Question: I have a messy xml data source(which is not in my control and will not be in my control anyway).

As you can see that there is ONLY ONE node which contains many lines of data.
For each line of data, there are many different fields without headers or start/close tags, so it makes parsing these lines of data into small chunks very different.
I am in Sencha Touch and using JavaScript.
The further-est step I can think is to first get the big chunk data out of the tag and then I have no idea how to do the next.
Any advice is welcome.
Thank you.
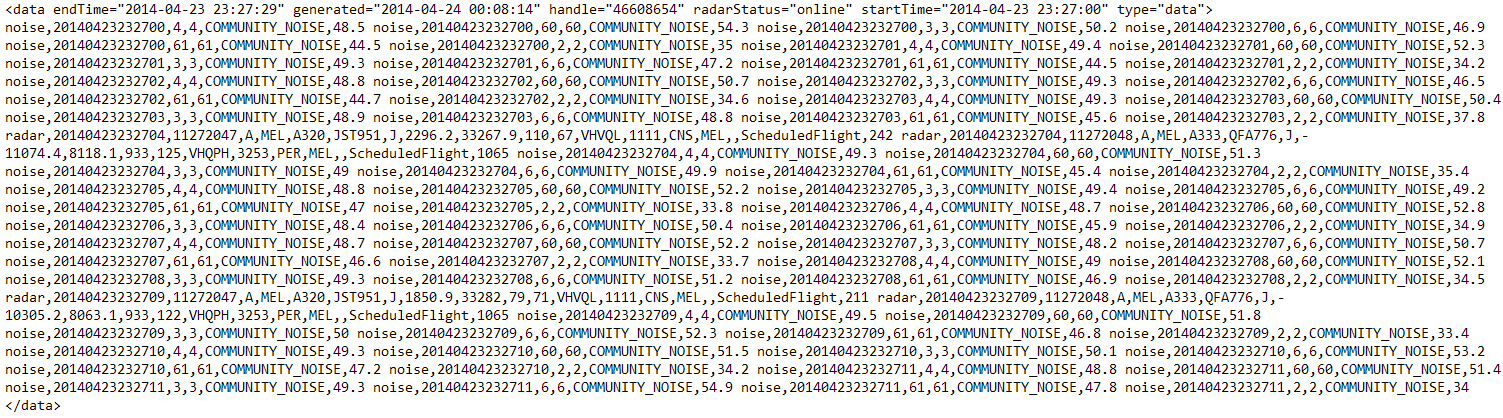
Answer: I would 'split' the data into an array based on the newline '
'. Then it looks like you could split on comma to get the columns. Here is an example:
'''
var rows = myInfo.split('
');
console.log(rows);
Ext.each(rows,function(row){
var columns = row.split(',');
console.log(columns)
});
'''
I made a <URL> for demonstration.
On demonstration sites like JSFiddle or Sencha Fiddle you can't typically connect to a live source for an ajax request because of the <URL>. They take dummy data and basically fake a response.
I wasn't able to get any data back from the url you posted in the fiddle. Additionally, it looks like there may be an issue with the xml parser in sencha.fiddle. I've created a dummy example in JSFiddle of an ExtJS ajax request with the parsing information included.
<URL>
The basic code would be as follows:
'''
Ext.Ajax.request({
url:'/echo/xml/',//the js fiddle required url for example ajax requests
method:'POST',
params:{//These parameters are just passed this way for JSFiddle
xml:'<data>dsajjdsj,34343,434343
dfgsdf,34343,43</data>',
delay:1
},
success:function(response){
var data = response.responseXML.documentElement.textContent;
var rows = data.split('
');
Ext.each(rows,function(row){
var columns = row.split(',');
console.log(columns);
});
}
});
'''
If you can provide dummy data i can modify the example to include data more similar to your data.